Question: we have a WebLogic setup that has been giving us some problems.
We have a monitoring tool called HP BAC that helps us visualize the state of the servers, and we tie this tool with the Java Thread Dump utility such that when there is a low thread count situation, a thread dump will be captured.
There are situations where the server goes into a low thread count state, and we are uncertain why because all our efforts to find out - through thread dumps especially seems futile.
Given the "state of art", our thread dump capture is always triggered late / after, and always never capture thread dump useful for our investigation.
I would like to check how the rest of you guys have put in place such monitoring efforts?

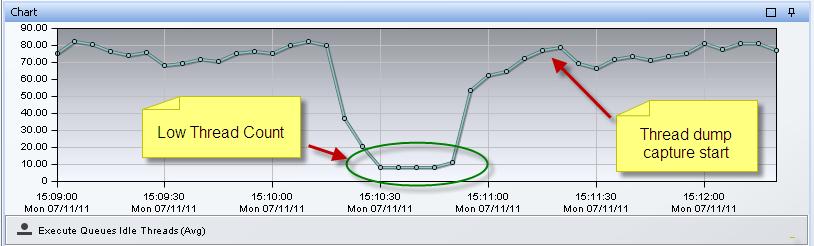
Answer: I'd suggest <URL>
Write a WLST script which hooks into the running server and gets the active thread count at regular intervals. (say 30 seconds)
If your active thread count goes below your pre-configured threshold, fire the 'kill - 3' and get the thread dump.
Some examples
<URL>
<URL>